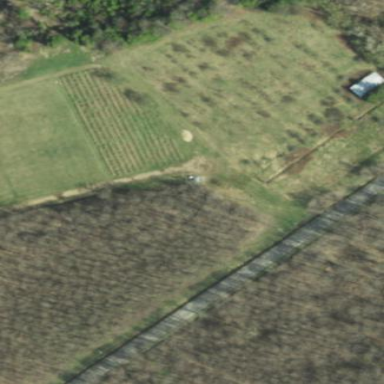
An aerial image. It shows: Orchard.